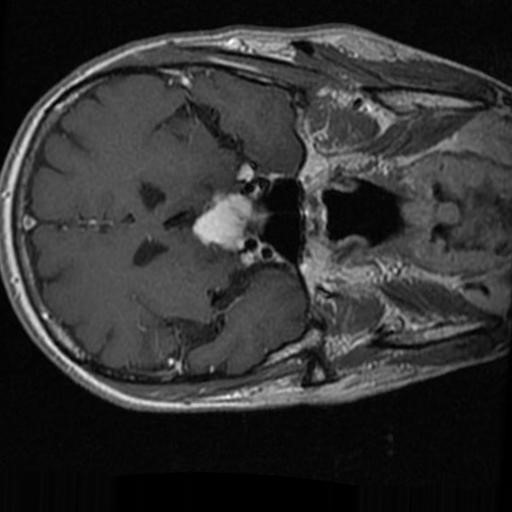
Label: brain_menin